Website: home-depot
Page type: customer-info-address
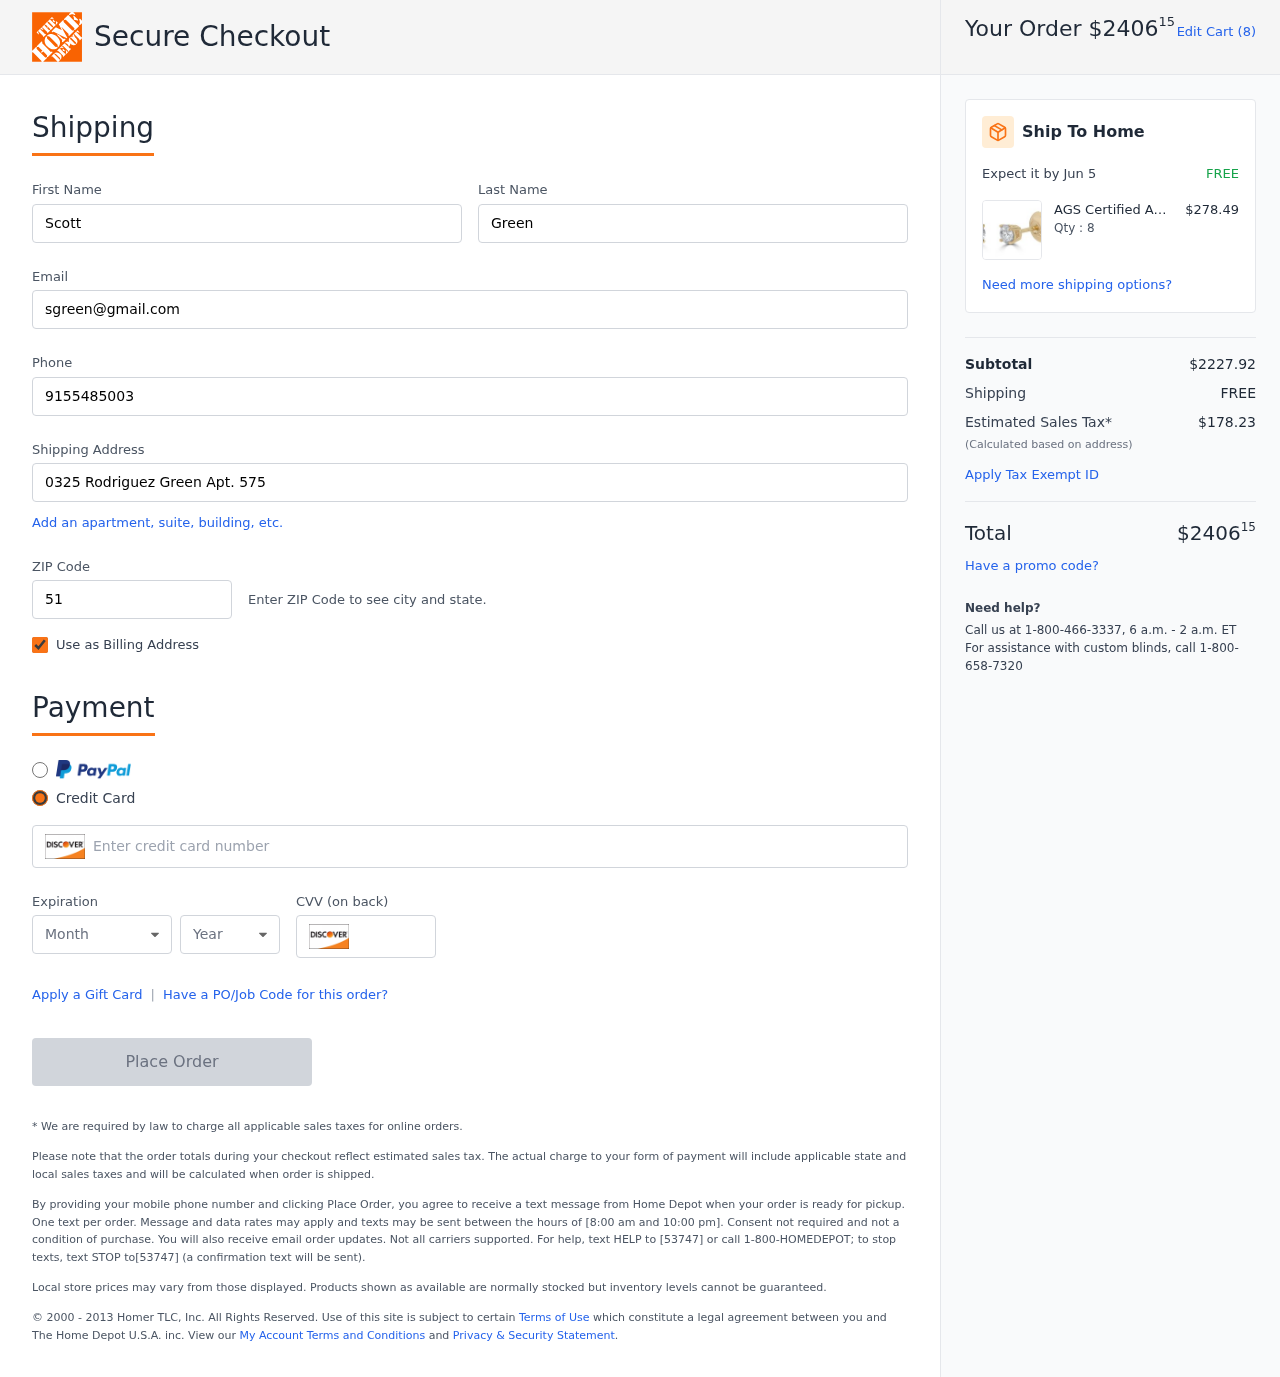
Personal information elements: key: PII_CARD_CVV
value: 211
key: PII_CARD_EXPIRY_MONTH
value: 12
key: PII_CARD_EXPIRY_YEAR
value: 28
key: PII_CARD_NUMBER
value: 6011 7117 5763 9535
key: PII_EMAIL
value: sgreen@gmail.com
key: PII_FIRSTNAME
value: Scott
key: PII_LASTNAME
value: Green
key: PII_PHONE
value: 9155485003
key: PII_POSTCODE
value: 51715
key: PII_STREET
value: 0325 Rodriguez Green Apt. 575
Product elements: key: PRODUCT1_BRAND
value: AGS Certified
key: PRODUCT1_NAME
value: AGS Certified 14k Yellow Gold Round-Cut Diamond Stud Earrings (3/4cttw, K-L Color, I1-I2 Clarity)
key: PRODUCT1_NAME
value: AGS Certified 14k Ye...
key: PRODUCT1_PRICE
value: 278.49
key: PRODUCT1_QUANTITY
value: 8
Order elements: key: ORDER_TOTAL
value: $240615
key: ORDER_NUM_ITEMS
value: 8
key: ORDER_DELIVERY_DATE
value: Jun 5
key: ORDER_SUBTOTAL
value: $2227.92
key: ORDER_SHIPPING_COST
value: FREE
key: ORDER_TAX
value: $178.23